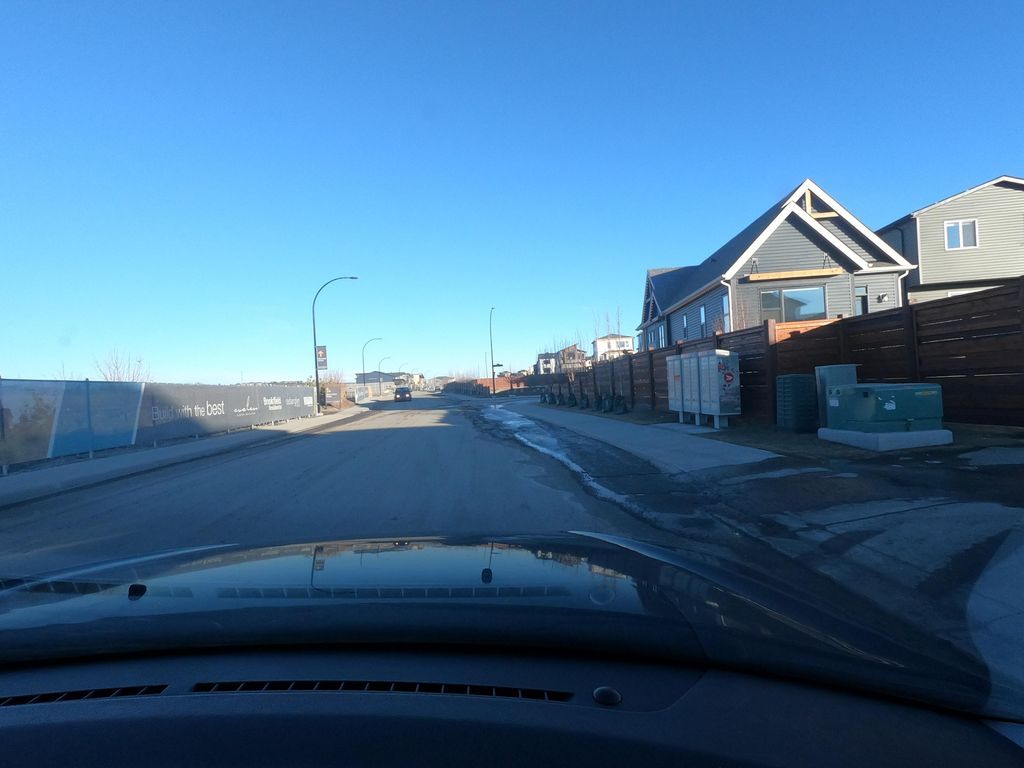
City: calgary